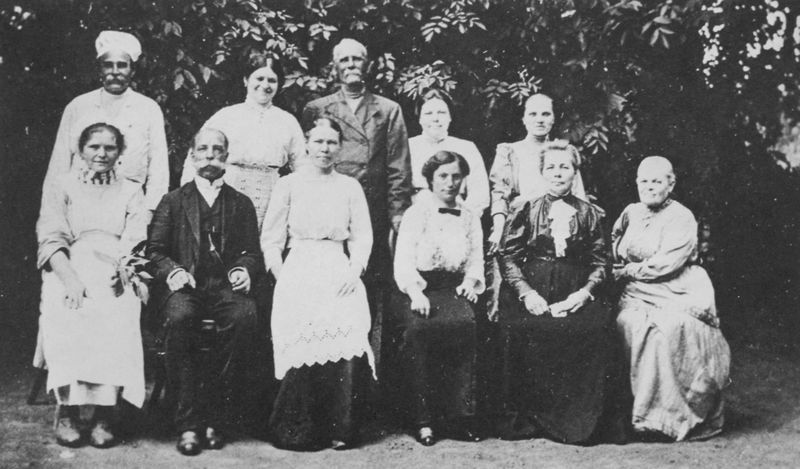
Titel: Die häusliche Dienerschaft einer Familie des mittleren Landadels
Künstler: Russischer Photograph
Schlagwörter: baum, blätter, dunkel, laub, mann, schatten, weiß, bäume, frauen, sitzen, damen, frau, grau, hell, männer, schwarz, anlage, park, herren, bart, stehen, gruppenportrait, gruppenporträt, innenraum, portrait, porträt, natur, sträucher, boden, pose, sitzend, stehend, familie, blatt, garten, schürze, russland, bedienstete, schnauzbart, gruppen, foto, fotografie, photographie, berlin, schwarz-weiss, zille, posieren, photo, ehepaar, aufnahme, koch, angestellte, würdig, gruppenaufnahme